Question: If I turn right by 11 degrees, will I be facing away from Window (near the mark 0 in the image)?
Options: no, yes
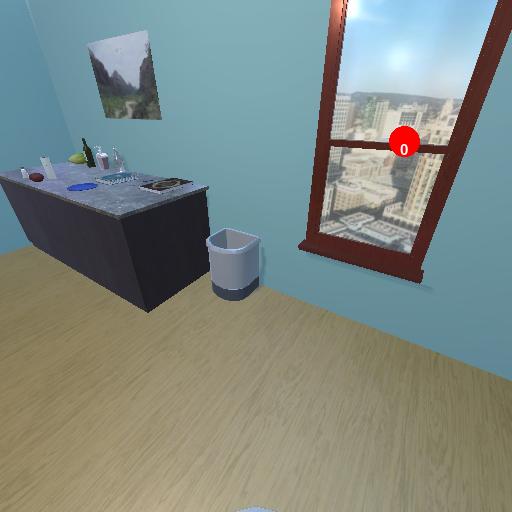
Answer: no